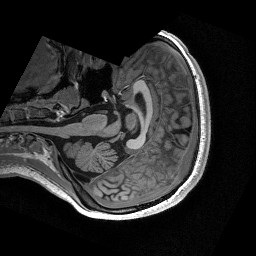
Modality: T1w
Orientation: axial